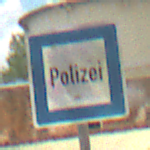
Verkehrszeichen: Polizei
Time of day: Midday
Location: Outdoor (Suburban)
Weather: PartlyCloudy
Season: NotSpecified
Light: Natural